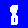
Digit: 8